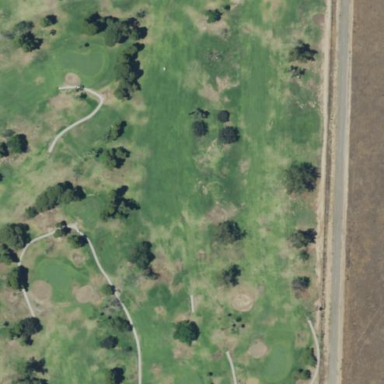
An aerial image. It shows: Scenic golf fairway.